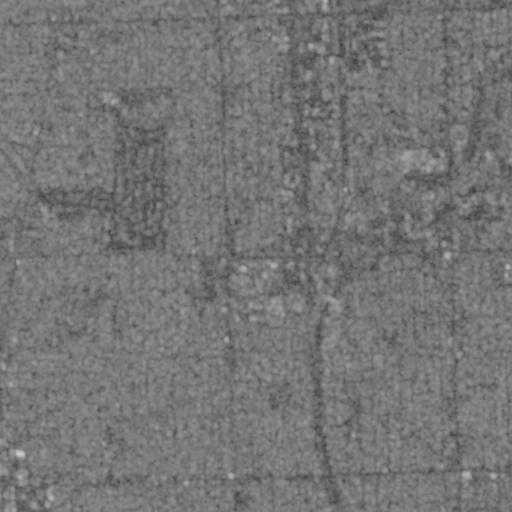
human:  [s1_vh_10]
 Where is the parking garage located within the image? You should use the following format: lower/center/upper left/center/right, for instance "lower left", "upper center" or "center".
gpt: The parking garage is located in the lower left of the image.
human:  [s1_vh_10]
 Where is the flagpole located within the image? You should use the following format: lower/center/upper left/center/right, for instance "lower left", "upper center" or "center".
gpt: The flagpole is located in the center of the image.
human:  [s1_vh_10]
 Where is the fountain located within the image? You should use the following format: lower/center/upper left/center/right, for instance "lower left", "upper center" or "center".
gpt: The fountain is located in the lower left of the image.
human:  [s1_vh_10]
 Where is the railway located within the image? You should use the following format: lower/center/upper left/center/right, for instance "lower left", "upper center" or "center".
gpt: The railway is located in the lower left of the image.
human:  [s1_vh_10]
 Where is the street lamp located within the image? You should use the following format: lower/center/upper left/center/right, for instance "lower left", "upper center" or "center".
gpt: The street lamp is located in the upper center of the image.
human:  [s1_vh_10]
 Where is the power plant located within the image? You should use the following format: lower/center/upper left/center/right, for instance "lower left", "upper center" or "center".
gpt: There is no power plant in the image.

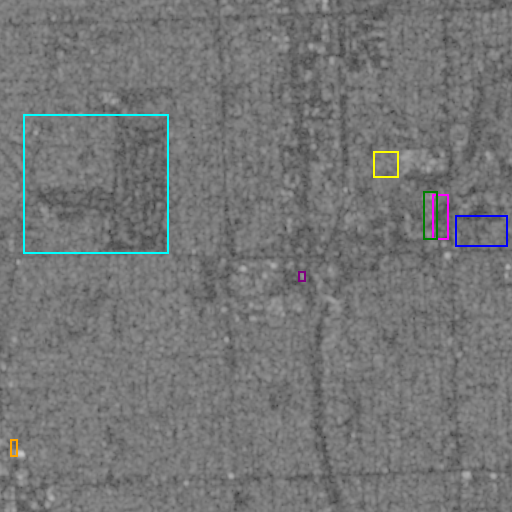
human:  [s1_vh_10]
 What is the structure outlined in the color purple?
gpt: The structure outlined in purple is a gas station.
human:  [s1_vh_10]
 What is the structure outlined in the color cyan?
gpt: The structure outlined in cyan is a park.
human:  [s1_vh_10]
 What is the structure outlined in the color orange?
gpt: The structure outlined in orange is a parking garage.
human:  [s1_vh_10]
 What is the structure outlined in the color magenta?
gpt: The structure outlined in magenta is a parking lot.
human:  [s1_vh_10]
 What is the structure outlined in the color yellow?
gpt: The structure outlined in yellow is a power substation.
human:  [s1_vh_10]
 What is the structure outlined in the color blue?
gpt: The structure outlined in blue is a building.
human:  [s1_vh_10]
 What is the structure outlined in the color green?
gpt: The structure outlined in green is a building.
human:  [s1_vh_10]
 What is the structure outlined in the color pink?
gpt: There is no pink outline.